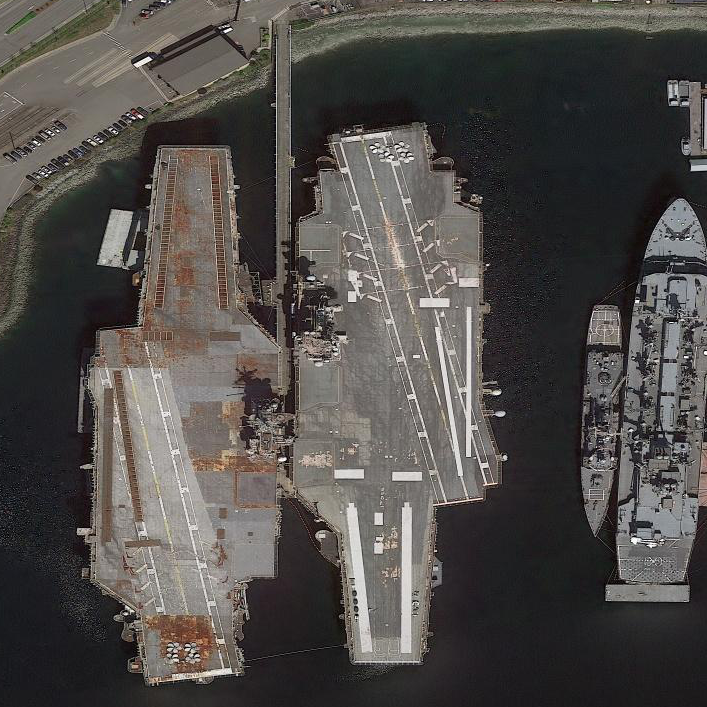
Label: aircraft_carrier